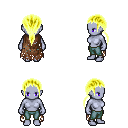
a pixel art fantasy rpg character, female body template, dark elf, purple skin, brown tattered cape, teal pants, gold ponytail hairstyle, four views (front, back, left, right), 2x2 character sprite sheet, small pixel art, hard edges, no anti-aliasing